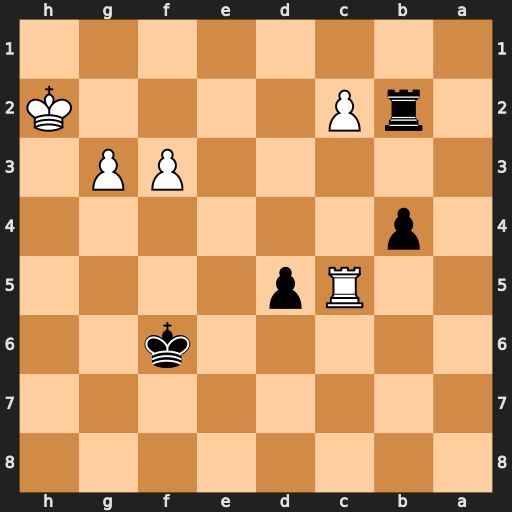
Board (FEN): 8/8/5k2/2Rp4/1p6/5PP1/1rP4K/8
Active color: b
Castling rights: -
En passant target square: -
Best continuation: b3 Kh3 bxc2